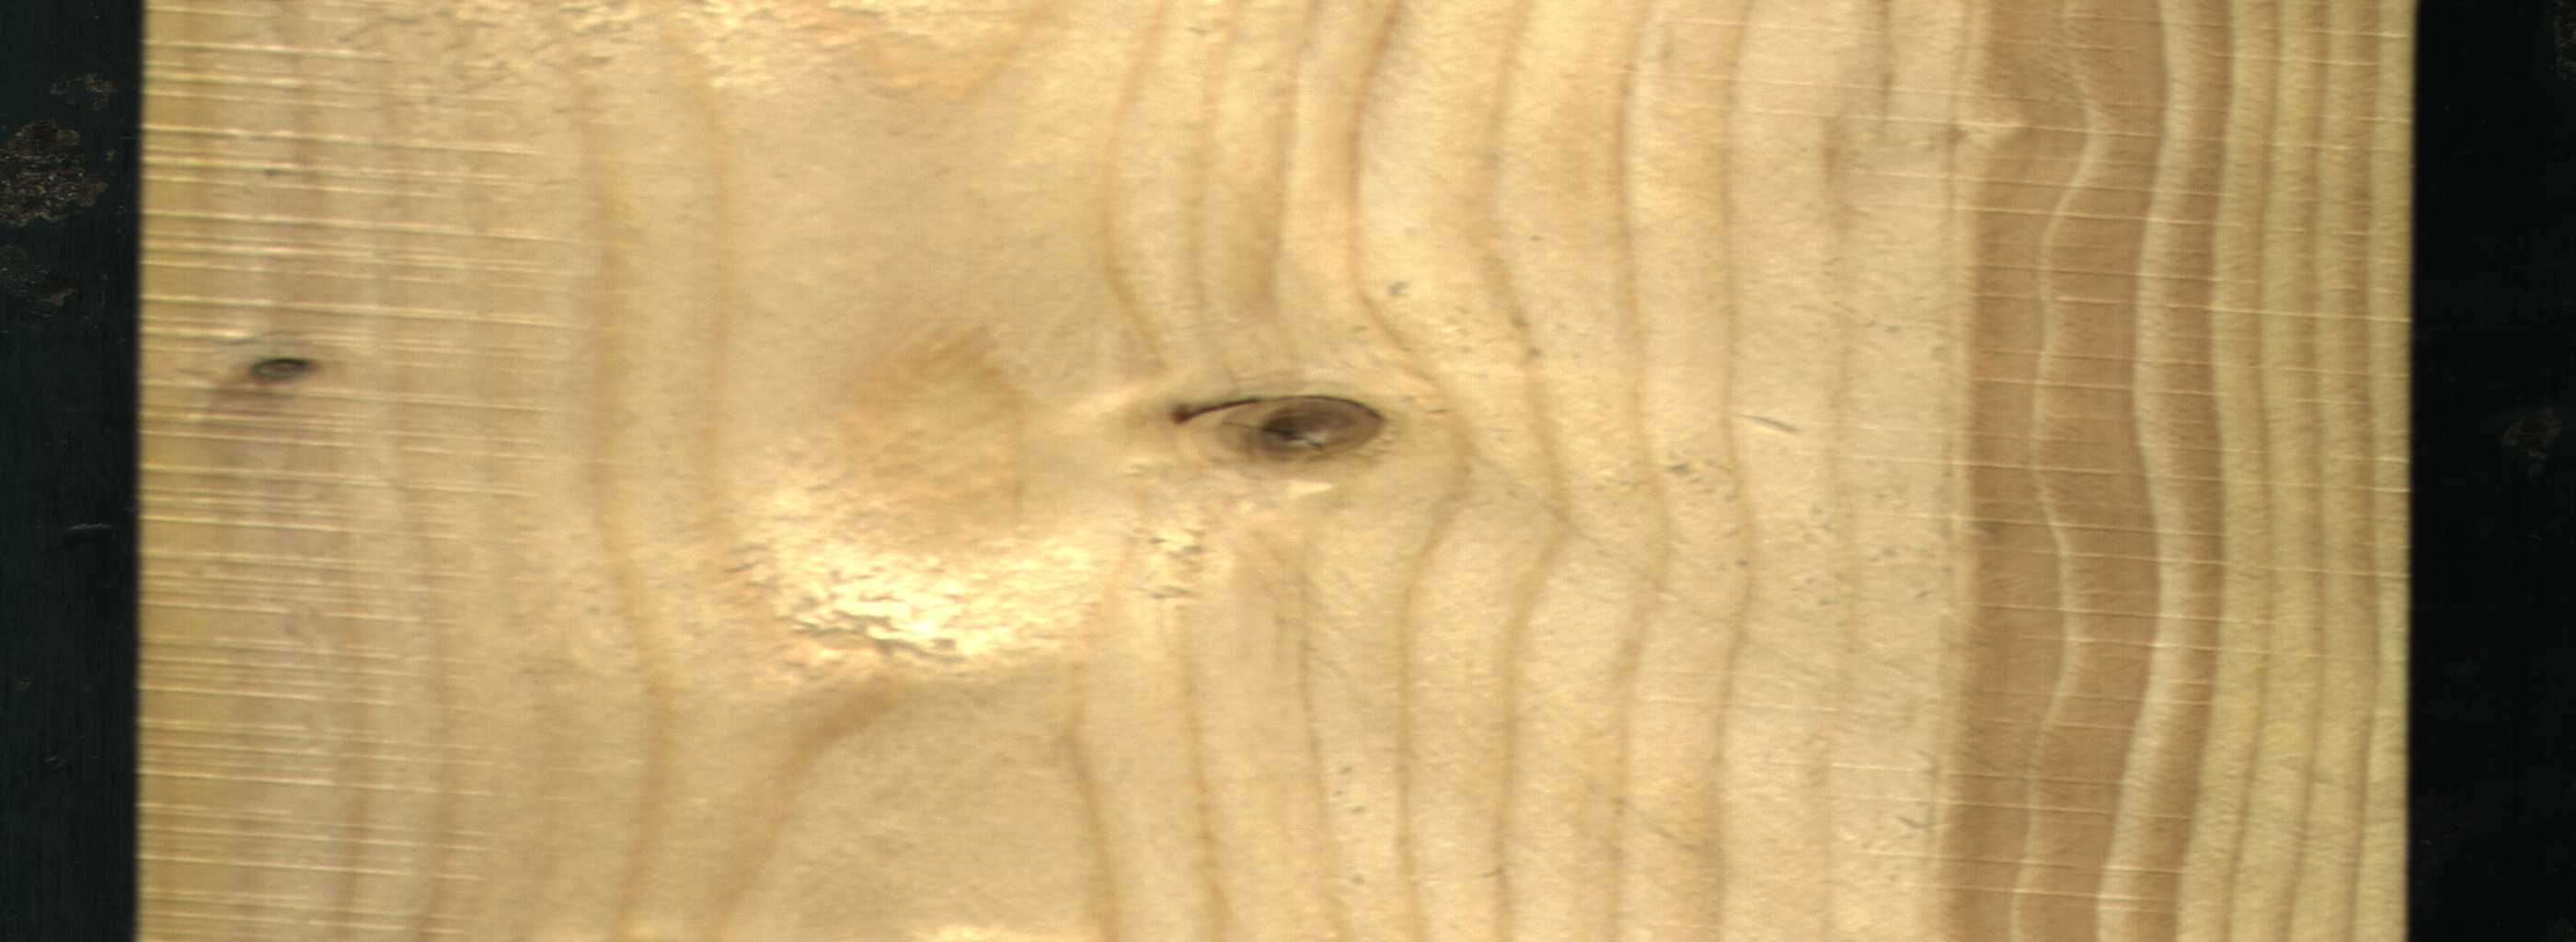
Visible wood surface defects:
Dead_Knot
Live_Knot